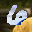
Label: 6